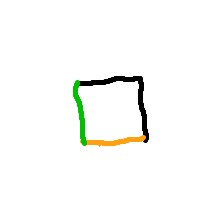
Shape: square